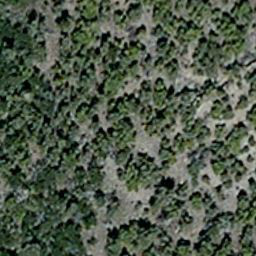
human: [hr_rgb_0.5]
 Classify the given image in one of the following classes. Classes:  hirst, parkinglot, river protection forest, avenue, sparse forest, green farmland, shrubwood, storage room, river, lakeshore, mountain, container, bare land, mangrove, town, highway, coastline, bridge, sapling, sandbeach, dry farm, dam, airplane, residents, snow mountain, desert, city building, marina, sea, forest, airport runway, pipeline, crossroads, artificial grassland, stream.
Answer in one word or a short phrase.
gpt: sparse forest